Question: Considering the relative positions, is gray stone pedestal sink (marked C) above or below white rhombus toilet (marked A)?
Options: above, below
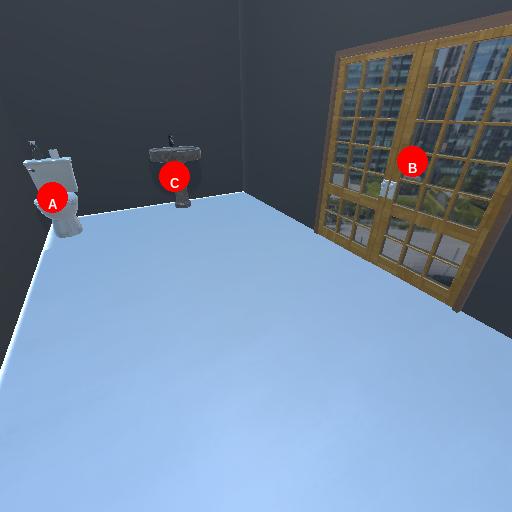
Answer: above